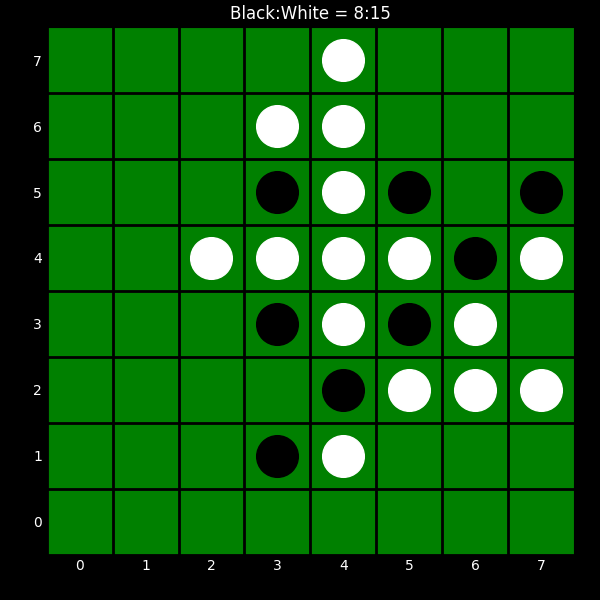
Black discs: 8
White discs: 15